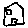
Label: house